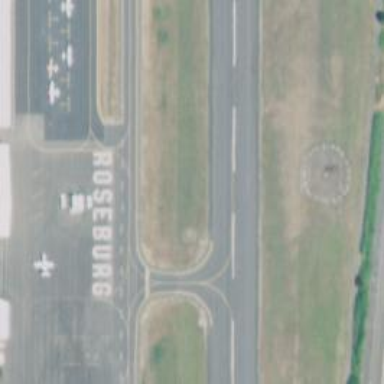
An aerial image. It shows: Image of taxiway at airport.